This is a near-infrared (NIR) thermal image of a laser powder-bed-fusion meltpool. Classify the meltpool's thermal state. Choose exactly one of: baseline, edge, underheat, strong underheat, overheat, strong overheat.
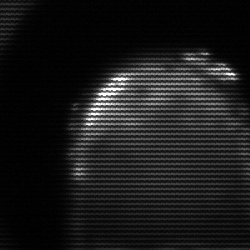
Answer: edge